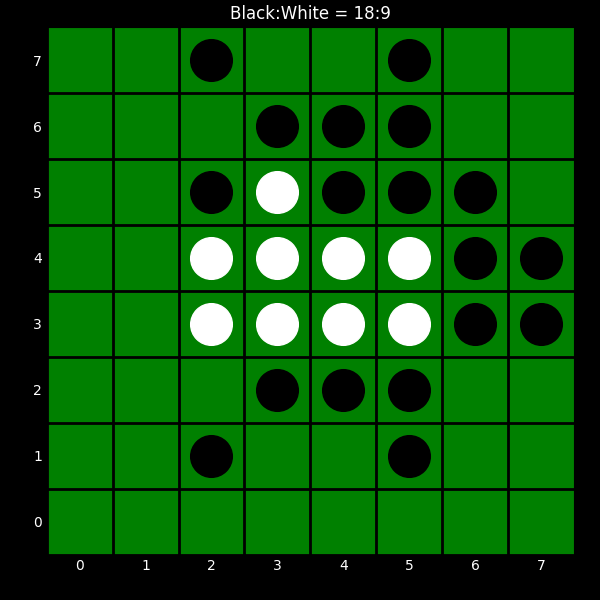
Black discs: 18
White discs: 9